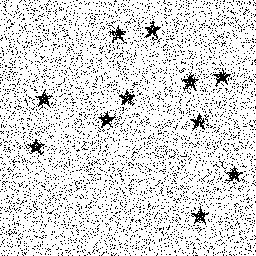
Squares: 0
Triangles: 0
Stars: 11
Total shapes: 11